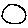
Label: circle